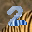
Label: 2